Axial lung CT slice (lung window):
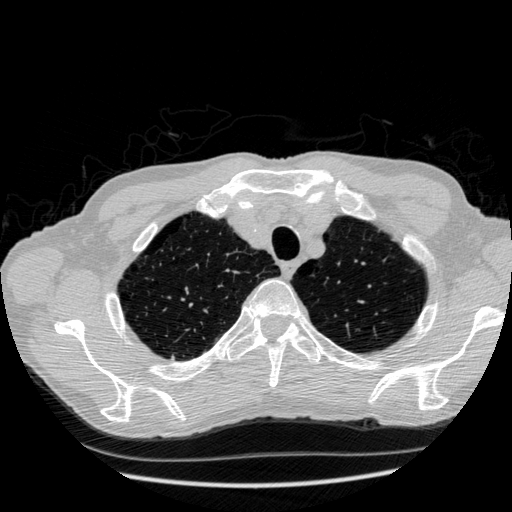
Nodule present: no